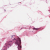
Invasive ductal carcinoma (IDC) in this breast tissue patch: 0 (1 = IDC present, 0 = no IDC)